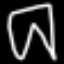
Label: pants